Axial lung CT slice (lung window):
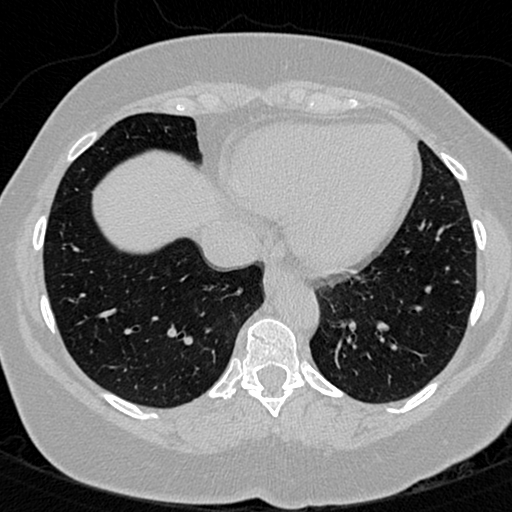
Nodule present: no